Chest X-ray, AP view. Patient: 39 years old, sex M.
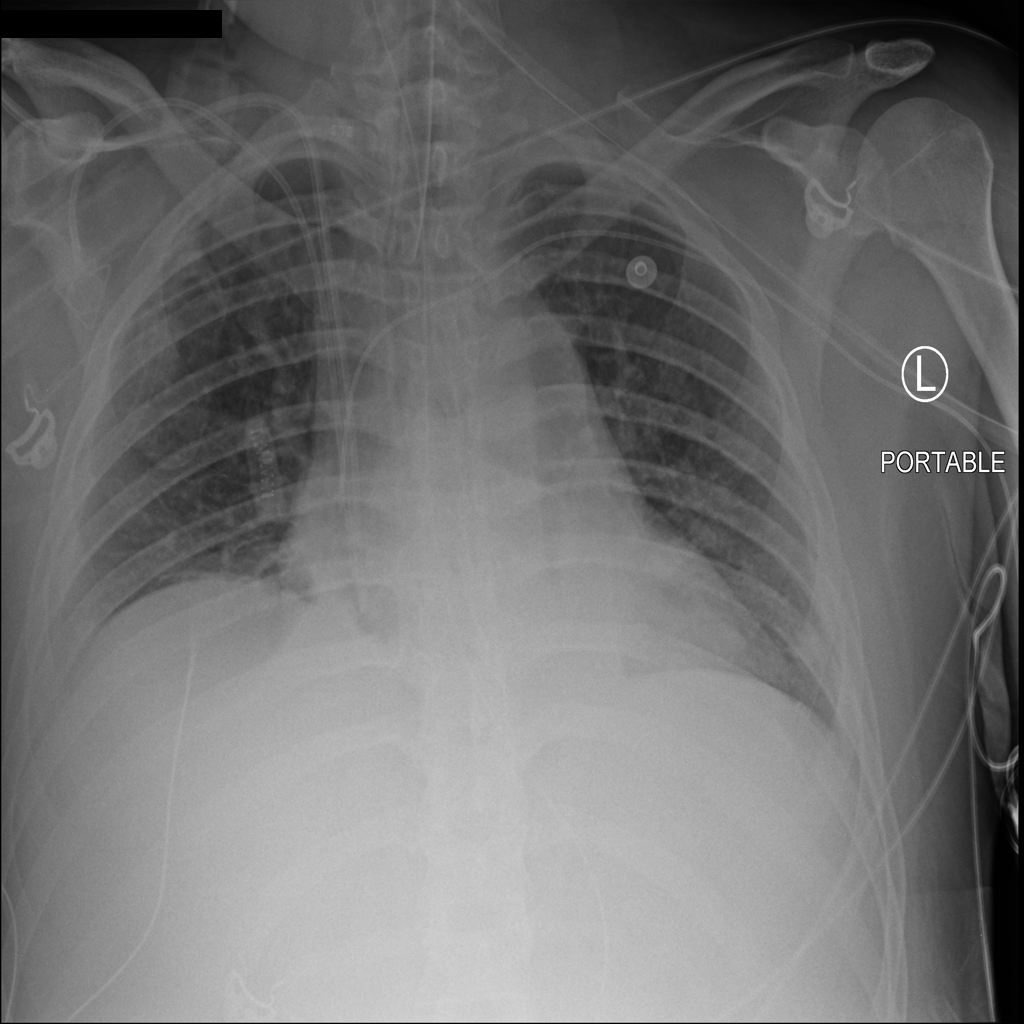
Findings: No Finding